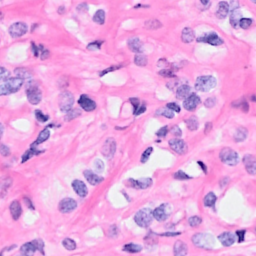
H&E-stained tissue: Breast